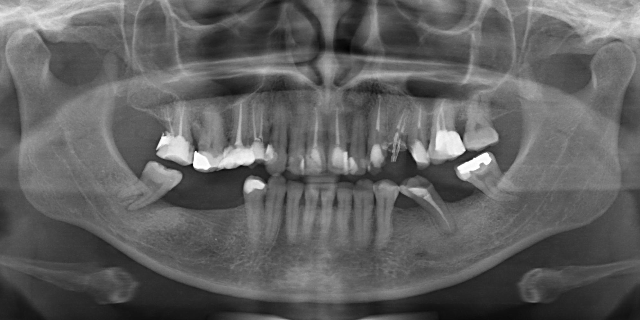
adult